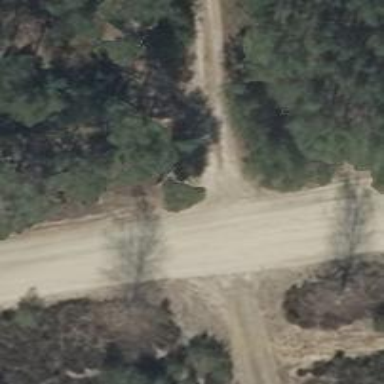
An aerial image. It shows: Sandy track road with grade4 tracktype.